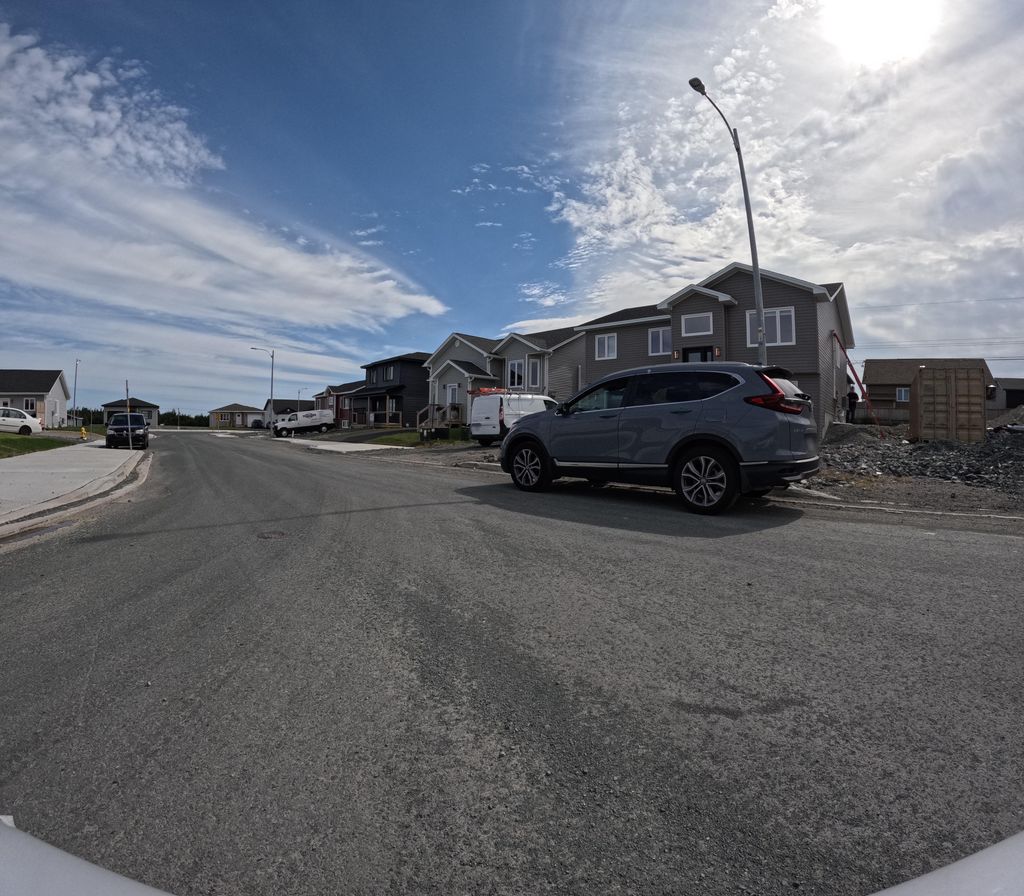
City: st_johns